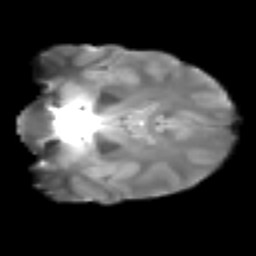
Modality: T2w
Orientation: coronal
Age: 23
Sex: female
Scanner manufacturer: siemens
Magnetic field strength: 3 T
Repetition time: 2.3 s
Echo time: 0.085 s